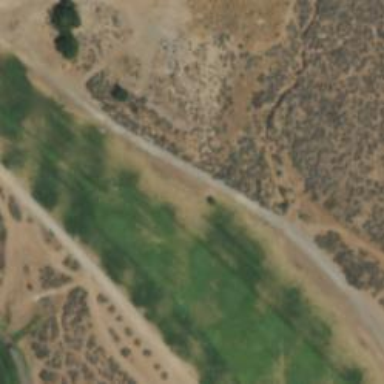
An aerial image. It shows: Service road designated as golf cart path.